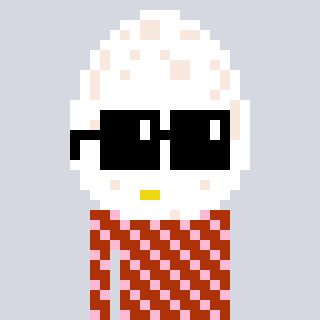
a pixel art character with square black sunglasses, a egg-shaped head and a hotbrown-colored body on a cool background